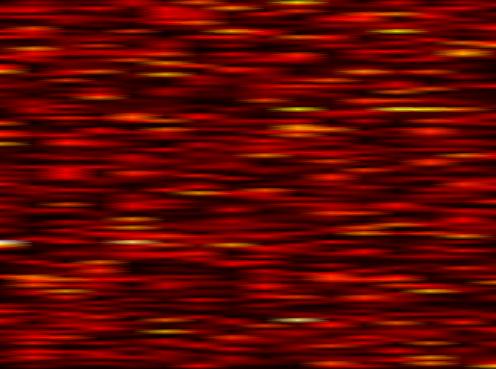
Label: WOLA